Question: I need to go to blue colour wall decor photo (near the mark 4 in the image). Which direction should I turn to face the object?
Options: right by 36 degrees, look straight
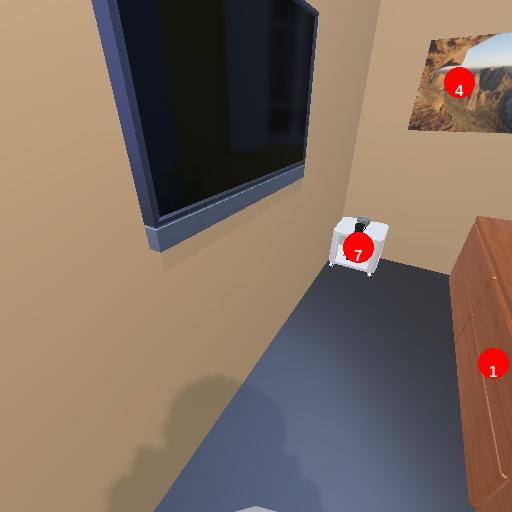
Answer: right by 36 degrees